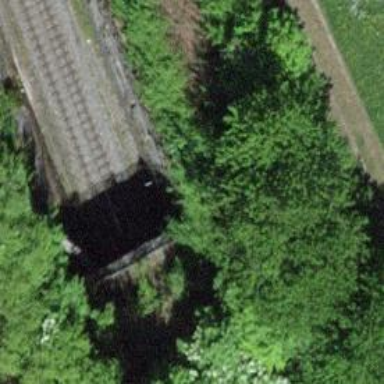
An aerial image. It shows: Retaining wall.